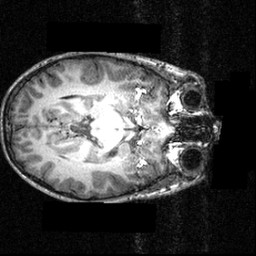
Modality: T1w
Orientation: axial
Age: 12
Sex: male
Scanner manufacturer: siemens
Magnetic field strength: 3.951 T
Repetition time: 1.5 s
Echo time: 0.00335 s